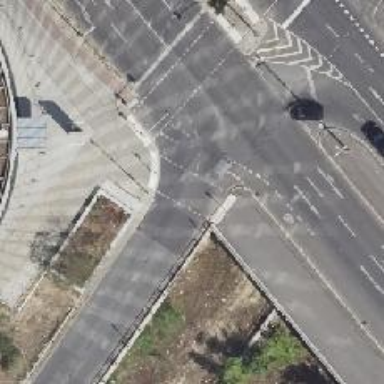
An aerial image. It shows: Crossing with traffic signals.